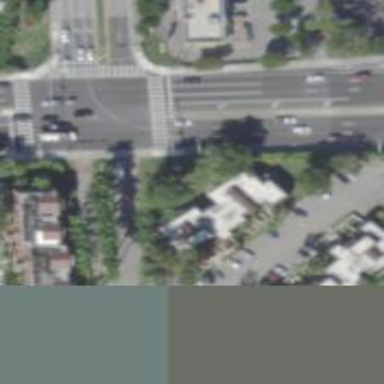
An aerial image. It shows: Crossing on the road with line markings.